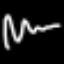
Label: squiggle